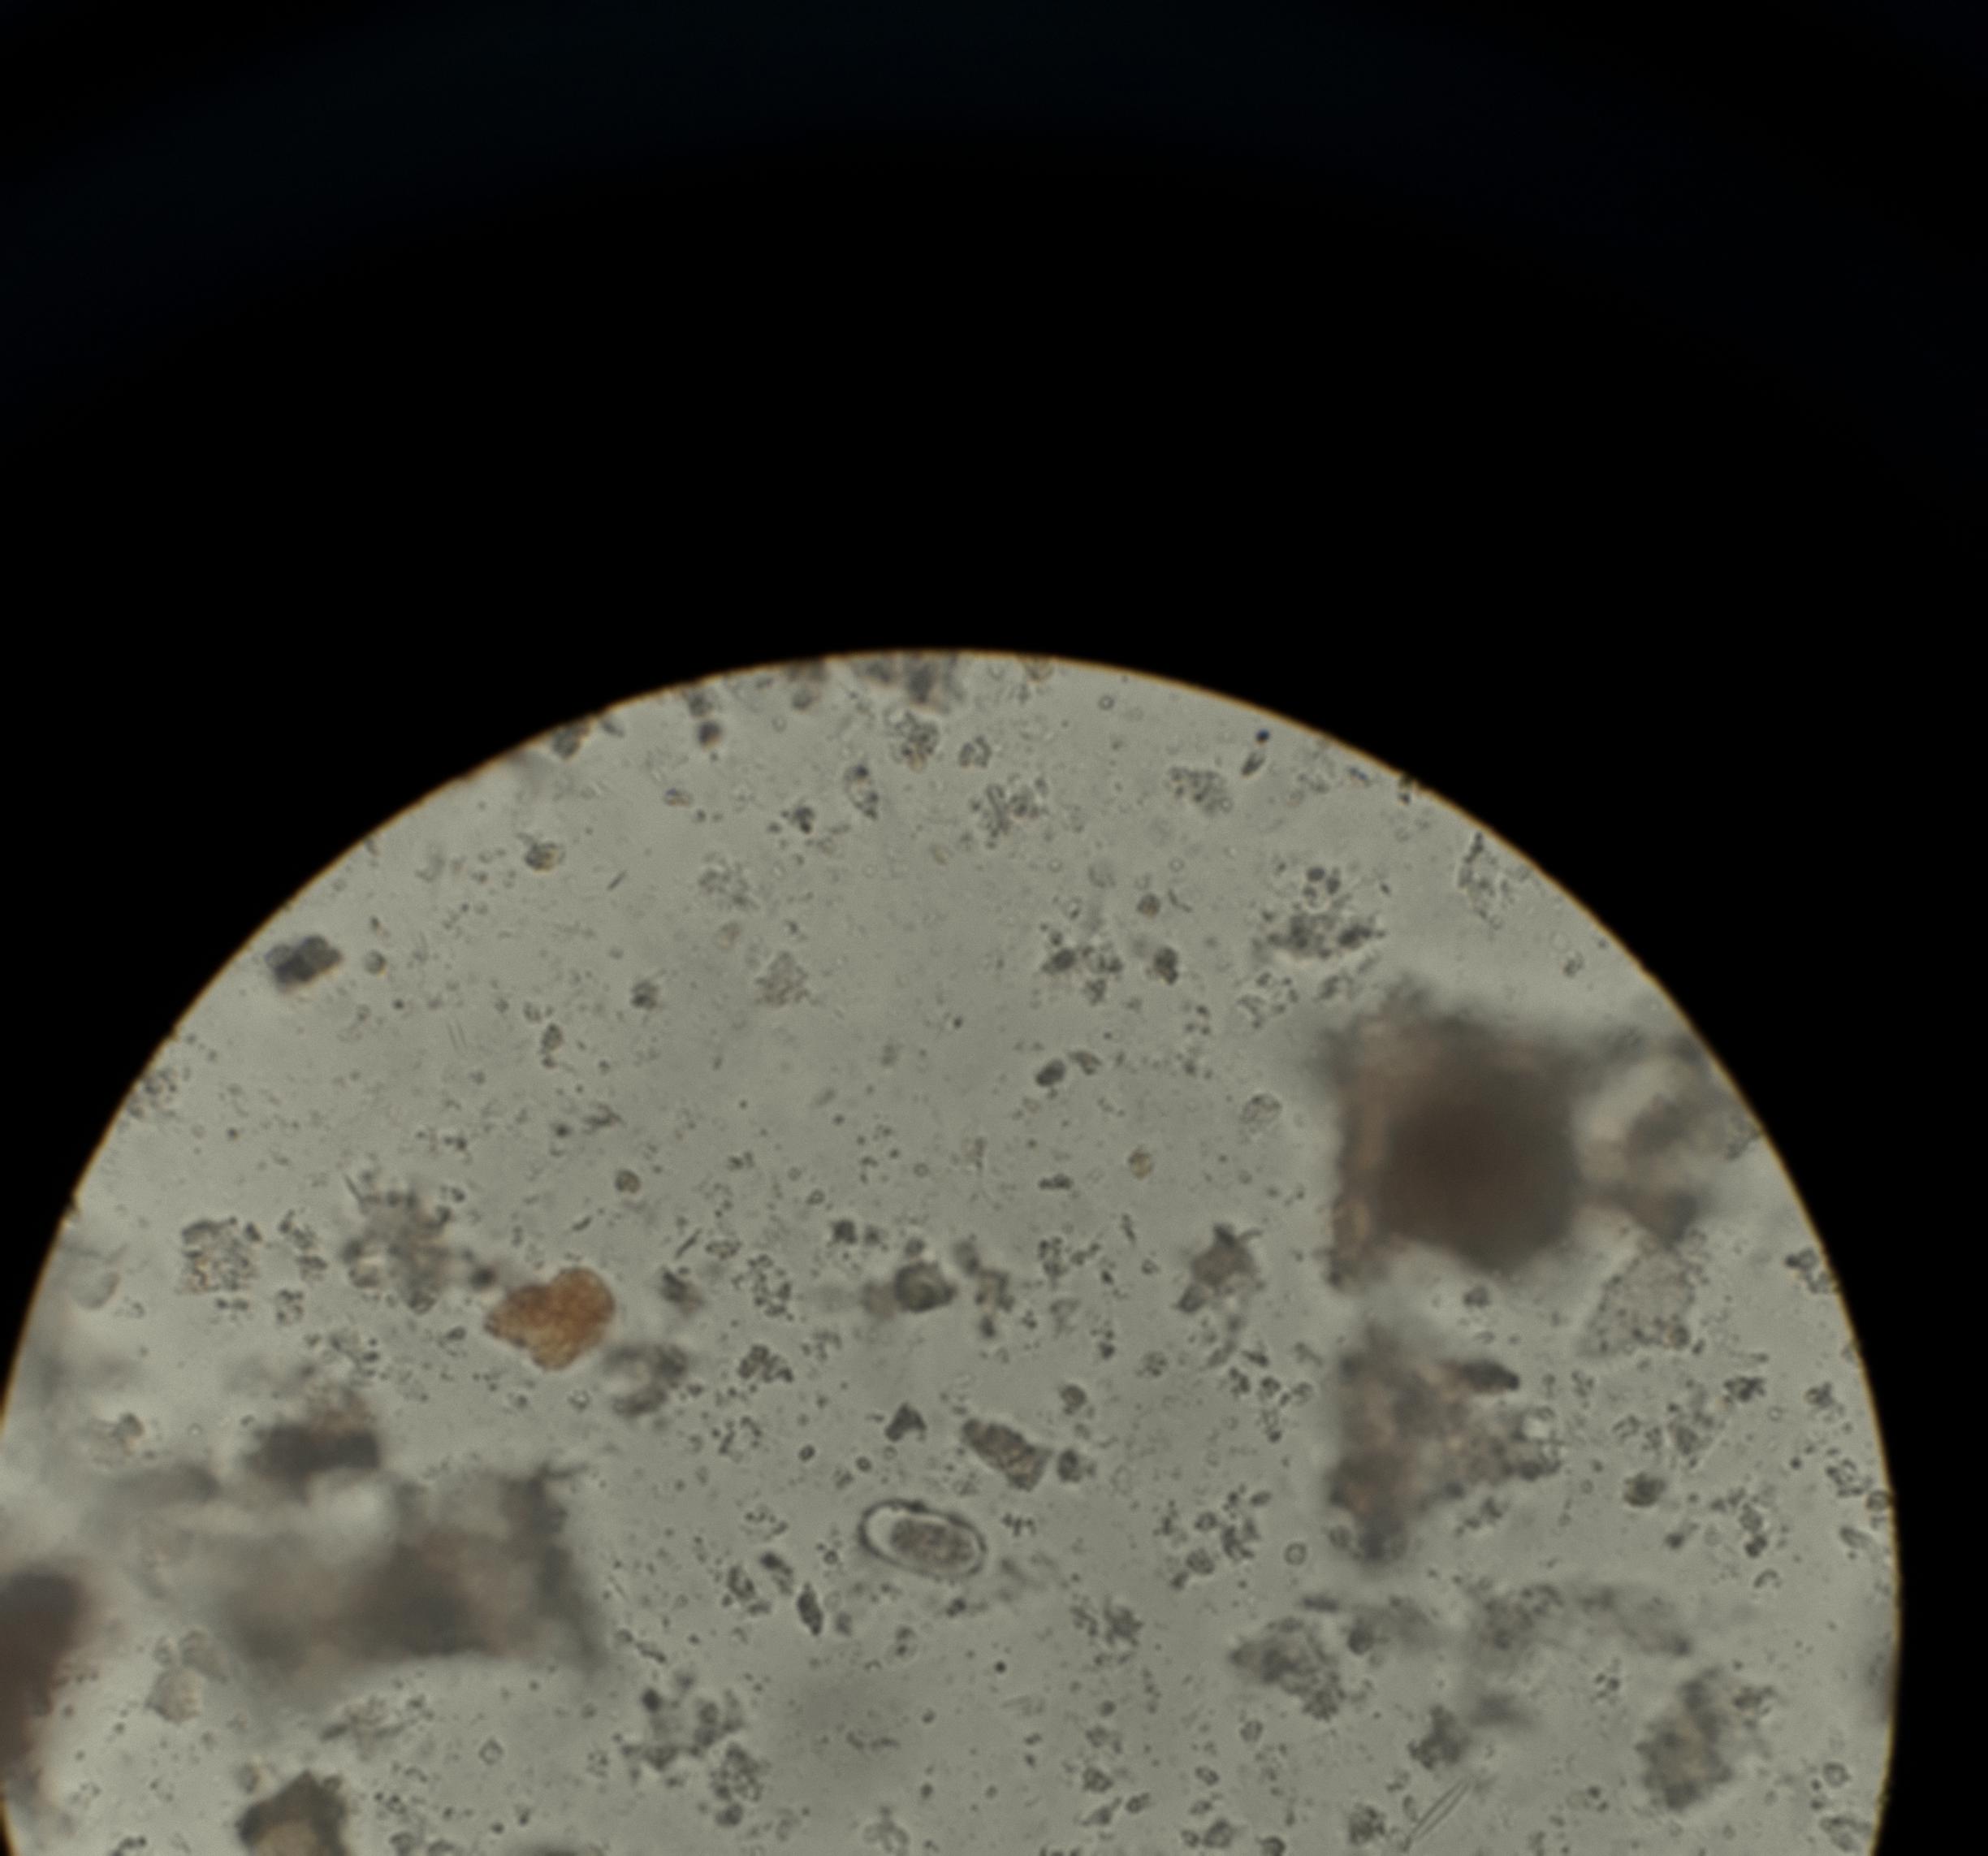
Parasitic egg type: Capillaria philippinensis